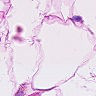
Metastatic tissue present: no